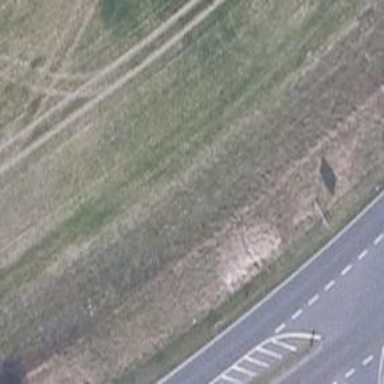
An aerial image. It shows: Asphalt cycleway.